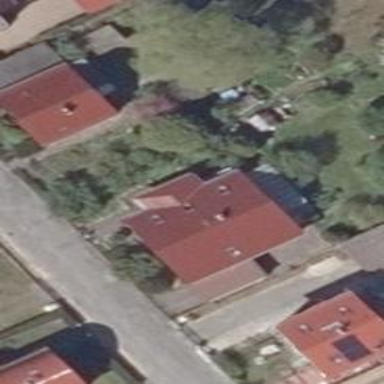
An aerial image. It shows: Detached building with red roof made of roof tiles.